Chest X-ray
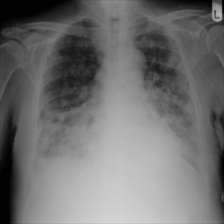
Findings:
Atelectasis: negative
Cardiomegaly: negative
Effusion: positive
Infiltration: negative
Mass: negative
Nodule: positive
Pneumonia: negative
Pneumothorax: negative
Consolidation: positive
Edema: negative
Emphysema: negative
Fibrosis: negative
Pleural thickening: negative
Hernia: negative